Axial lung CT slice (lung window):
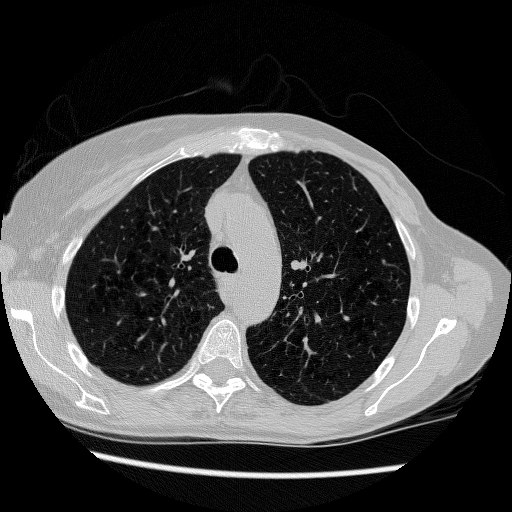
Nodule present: no